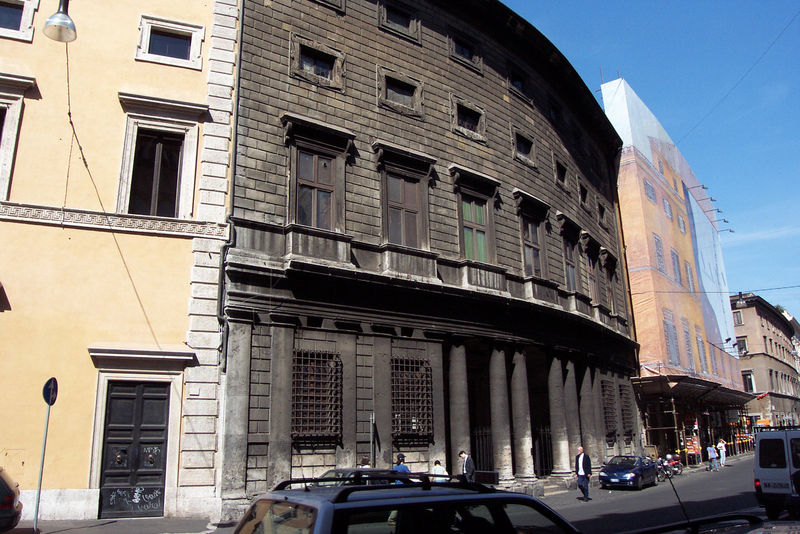
Titel: Palazzo Massimo alle Colonne
Künstler: Baldassare Peruzzi
Standort: Rom, Palazzo Massimo alle Colonne (EU - I - Latium)
Schlagwörter: blau, himmel, schatten, gelb, menschen, stadt, fenster, lampe, laterne, licht, schwarz, strasse, säule, säulen, tür, weiss, dach, gebäude, haus, weg, leute, alt, wand, mensch, sockel, gitter, rosa, fassade, fassaden, gasse, passanten, fußgänger, pilaster, auto, stufen, tor, foto, fotografie, photographie, eingang, schild, gerüst, gehsteig, hauswand, passant, palast, kabel, portal, rustika, kurve, villa, gesims, vergittert, etagen, bau, autos, dreckig, baustelle, verkehrsschild, russ, vergitterung, stadtpalast, verblendung, rücklicht, strahler, stadtvilla, strapße, fassade3